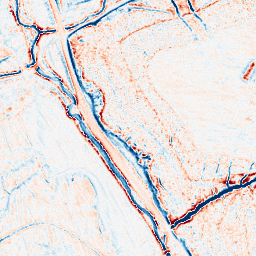
Category: classical
Decomposition family: gaussian
Decomposition parameters: sigma: 2
Upsampling method: quadratic
Upsampling parameters: scale: 2
Upsampling scale: 2